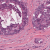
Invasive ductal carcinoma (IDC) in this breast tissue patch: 1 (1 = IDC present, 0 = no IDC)